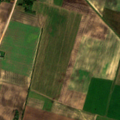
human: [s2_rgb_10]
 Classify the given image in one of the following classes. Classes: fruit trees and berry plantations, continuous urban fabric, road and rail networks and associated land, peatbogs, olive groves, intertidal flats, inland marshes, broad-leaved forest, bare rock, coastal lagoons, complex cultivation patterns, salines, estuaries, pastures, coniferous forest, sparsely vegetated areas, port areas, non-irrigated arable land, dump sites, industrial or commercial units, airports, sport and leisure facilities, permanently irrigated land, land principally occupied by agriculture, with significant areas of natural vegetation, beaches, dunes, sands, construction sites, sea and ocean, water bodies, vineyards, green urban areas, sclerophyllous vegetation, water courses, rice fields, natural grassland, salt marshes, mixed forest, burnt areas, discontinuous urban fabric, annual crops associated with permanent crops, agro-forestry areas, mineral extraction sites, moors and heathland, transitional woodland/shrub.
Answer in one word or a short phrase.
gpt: non-irrigated arable land